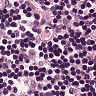
Metastatic tissue present: no